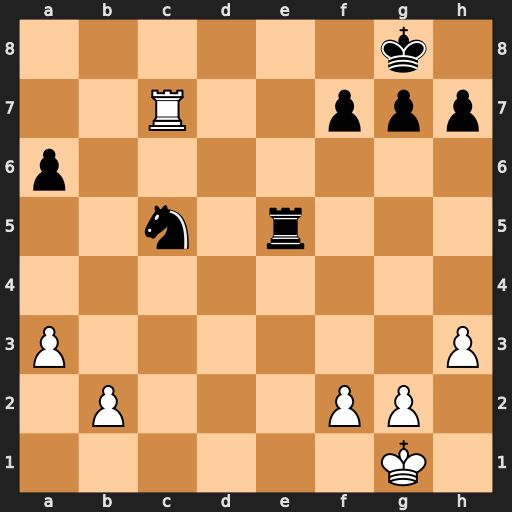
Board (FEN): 6k1/2R2ppp/p7/2n1r3/8/P6P/1P3PP1/6K1
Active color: w
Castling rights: -
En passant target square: -
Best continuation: Rc8+ Re8 Rxe8#